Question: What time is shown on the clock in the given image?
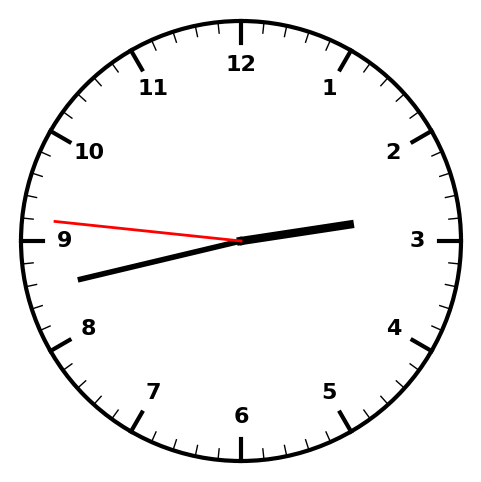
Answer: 02:42:46